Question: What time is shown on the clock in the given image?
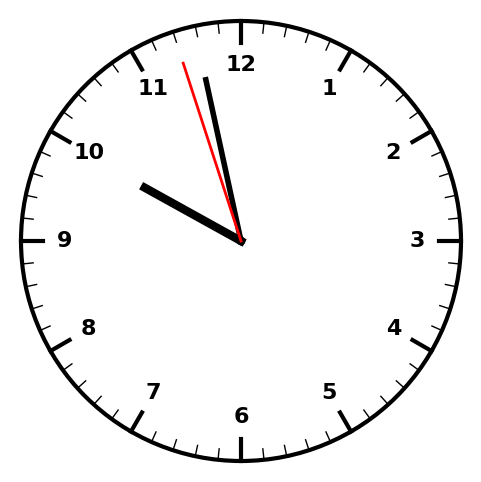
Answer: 09:57:57